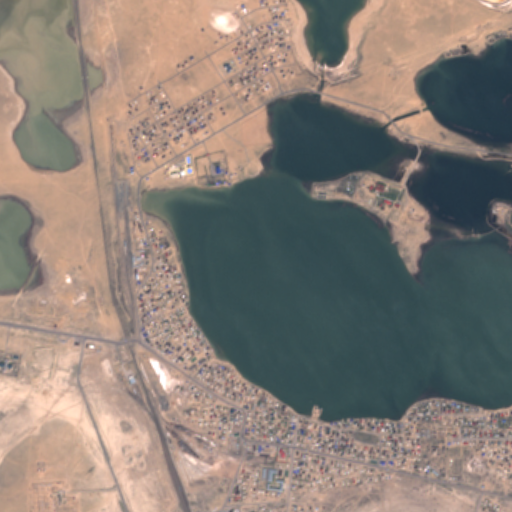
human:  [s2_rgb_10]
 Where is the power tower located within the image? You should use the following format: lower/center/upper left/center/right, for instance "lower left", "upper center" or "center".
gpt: The power tower is located in the lower left of the image.
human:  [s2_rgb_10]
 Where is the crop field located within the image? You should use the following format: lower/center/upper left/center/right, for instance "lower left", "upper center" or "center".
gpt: There is no crop field in the image.